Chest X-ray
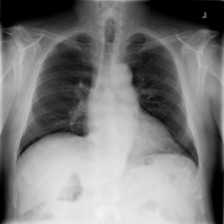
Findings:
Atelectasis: negative
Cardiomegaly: negative
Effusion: negative
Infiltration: positive
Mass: negative
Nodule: negative
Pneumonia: negative
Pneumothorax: negative
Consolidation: negative
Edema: negative
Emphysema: negative
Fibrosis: negative
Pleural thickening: negative
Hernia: negative